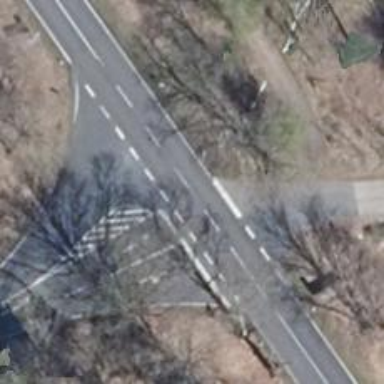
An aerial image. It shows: Secondary road with asphalt surface.